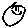
Label: smiley face